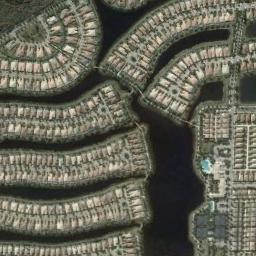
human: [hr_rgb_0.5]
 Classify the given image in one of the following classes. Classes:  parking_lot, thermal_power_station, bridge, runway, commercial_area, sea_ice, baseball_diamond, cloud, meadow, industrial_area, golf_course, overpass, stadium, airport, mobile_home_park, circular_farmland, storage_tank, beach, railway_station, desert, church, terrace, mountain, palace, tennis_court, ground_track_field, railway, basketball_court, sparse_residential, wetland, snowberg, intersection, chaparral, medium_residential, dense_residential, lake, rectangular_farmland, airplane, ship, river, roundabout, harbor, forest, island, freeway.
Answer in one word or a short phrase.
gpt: dense_residential